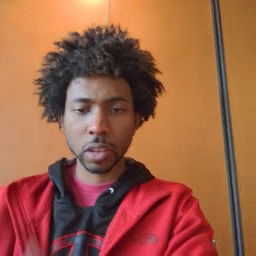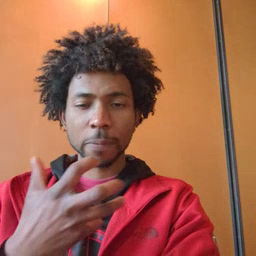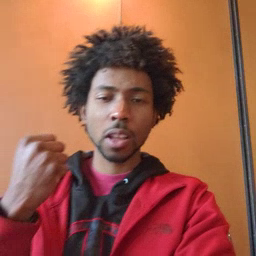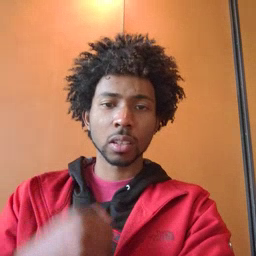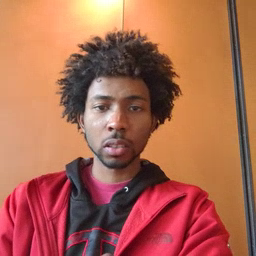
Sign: fast